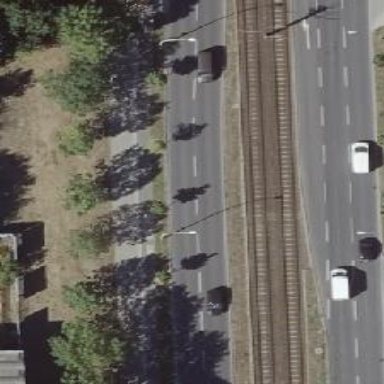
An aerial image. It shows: Path with sidewalk. The cycleway surface is asphalt.